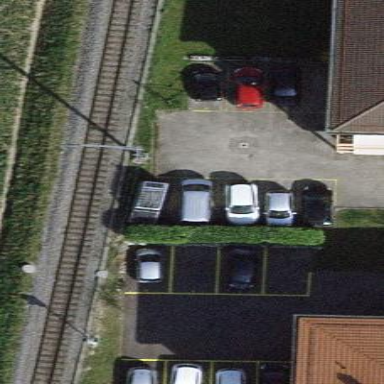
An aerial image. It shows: Parking area with surface.